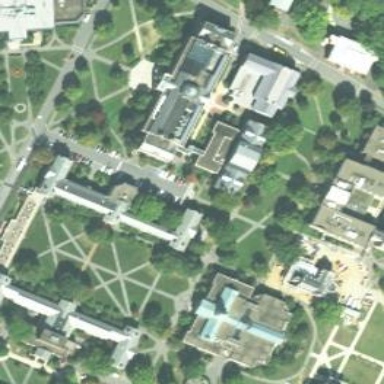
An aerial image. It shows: View of university building.